Question: I'm building a context menu using D3.js donut chart. Now I'd like to add a submenu when mousehovering a certain element, like this (sorry for my paint skills):

The main donut menu is already done, but I can't figure out how to add the submenu. It must be centered around the parent element (the element that has the subitems), because other menu items in the main menu might also have a submenu.
I already looked into this question: <URL> but those are full rings.
Anyone an example?
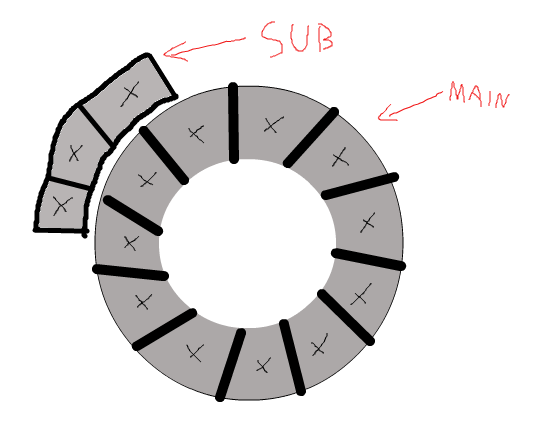
Answer: I managed to get it working! I used 'startAngle', 'endAngle', 'innerRadius' and 'outerRadius'.
Only the centering around the parent element isn't done yet. I just place the submenu always on top now. This is the result:

Thanks for the help everyone!